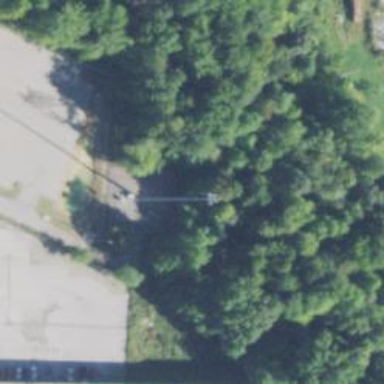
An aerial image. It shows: Mast structure.